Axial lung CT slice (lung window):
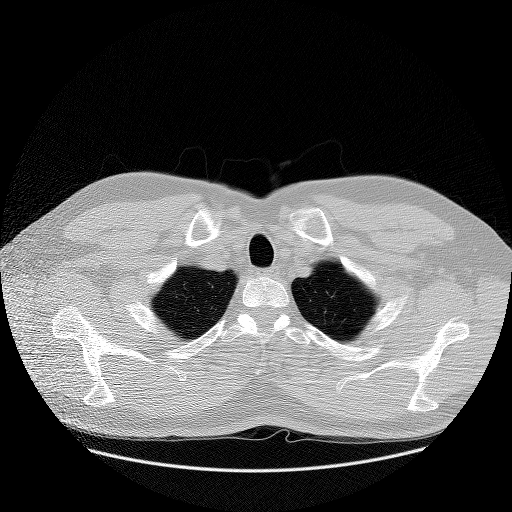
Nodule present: no